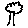
Label: tree